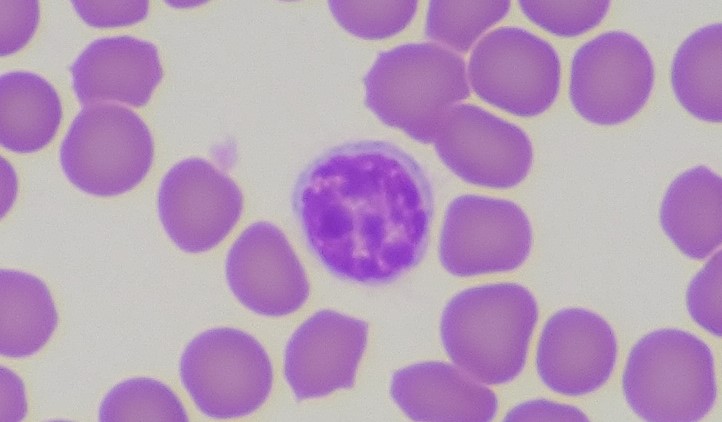
White blood cell type: Lymphocyte